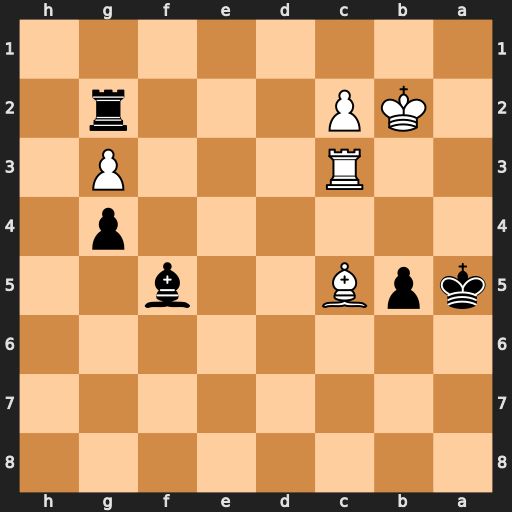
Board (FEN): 8/8/8/kpB2b2/6p1/2R3P1/1KP3r1/8
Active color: b
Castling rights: -
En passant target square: -
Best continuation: b4 Rc4 Kb5 Rxb4+ Kxc5